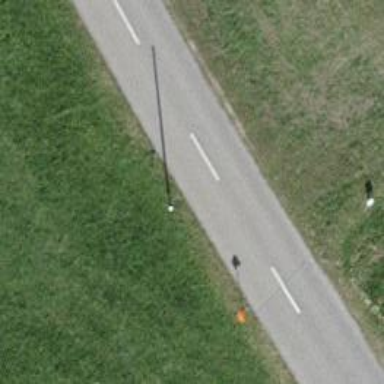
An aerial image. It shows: Pipeline marker.